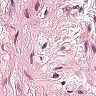
Metastatic tissue present: no